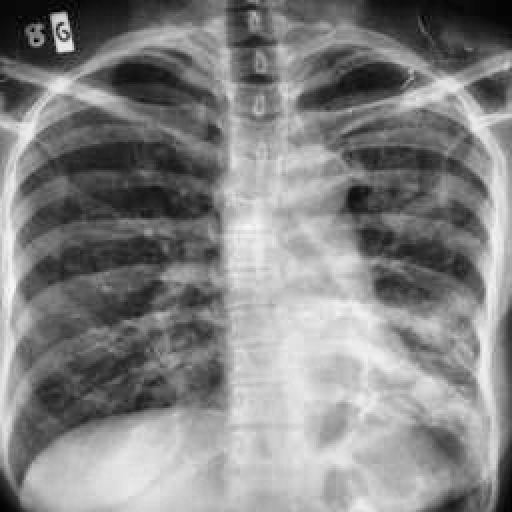
Finding: TUBERCULOSIS